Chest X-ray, PA view. Patient: 46 years old, sex F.
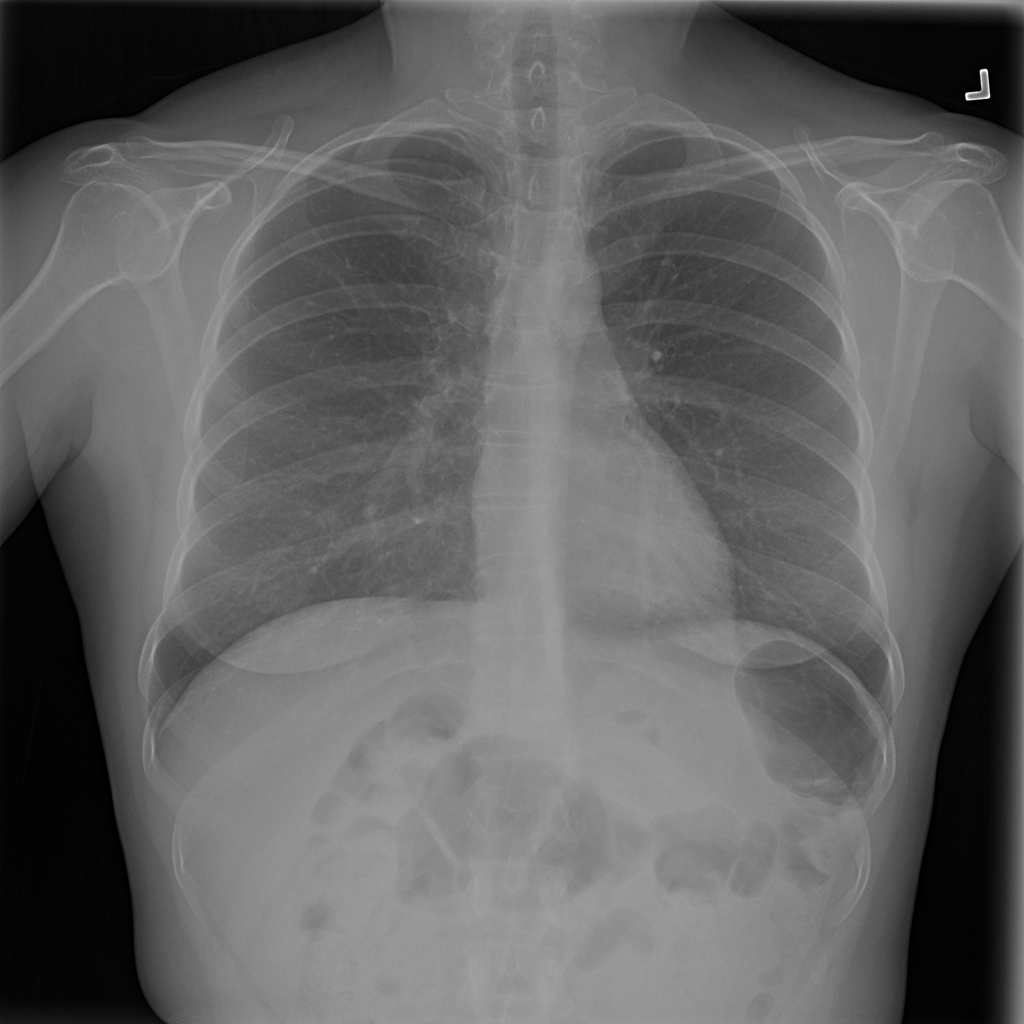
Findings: No Finding